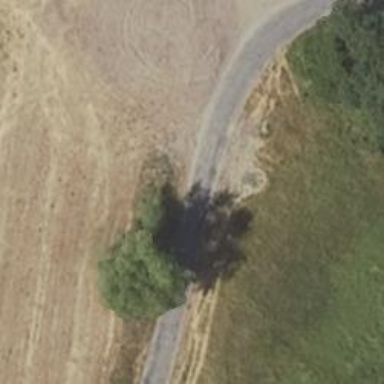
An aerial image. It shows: Emergency access point on the road.